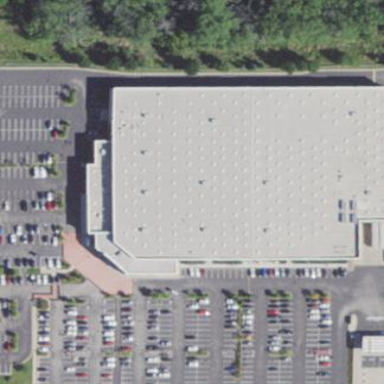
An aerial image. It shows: Retail building that operates as wholesale shop.